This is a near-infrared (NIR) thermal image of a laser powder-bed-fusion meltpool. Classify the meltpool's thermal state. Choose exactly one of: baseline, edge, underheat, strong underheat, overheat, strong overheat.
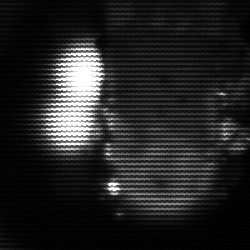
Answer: strong underheat